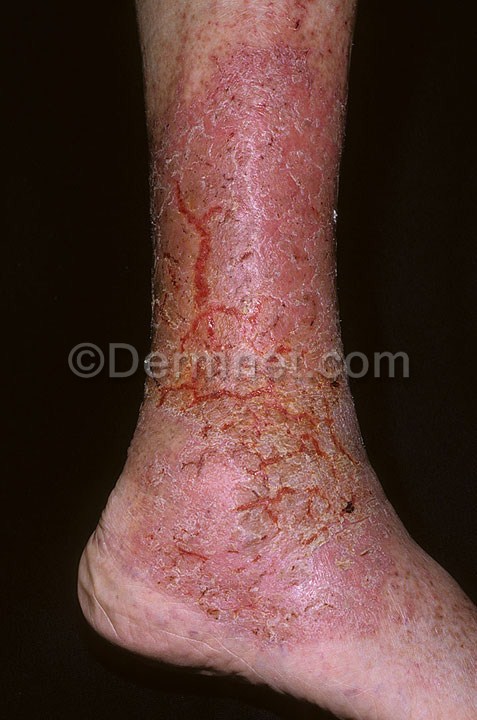
Disease: Eczema Photos